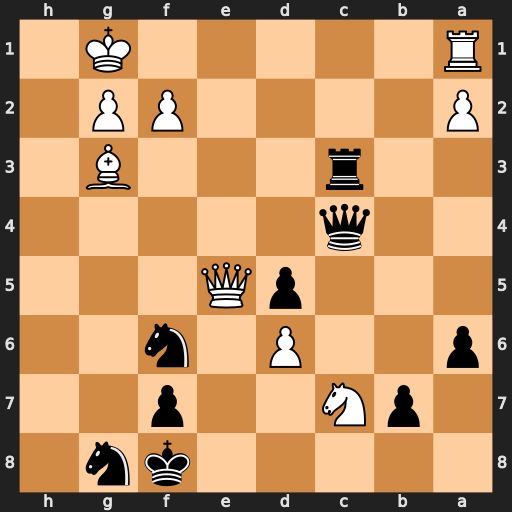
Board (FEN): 5kn1/1pN2p2/p2P1n2/3pQ3/2q5/2r3B1/P4PP1/R5K1
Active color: b
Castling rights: -
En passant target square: -
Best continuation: Rc1+ Qe1 Rxe1+